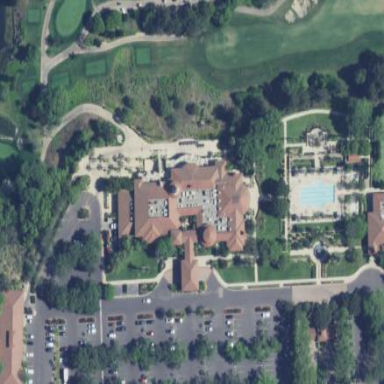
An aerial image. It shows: Designated concrete path for golf carts.